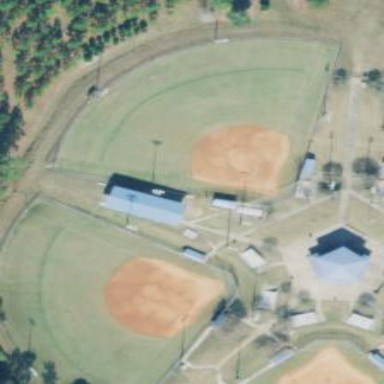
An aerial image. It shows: Baseball pitch for leisure and sports activities.